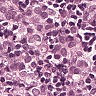
Metastatic tissue present: yes